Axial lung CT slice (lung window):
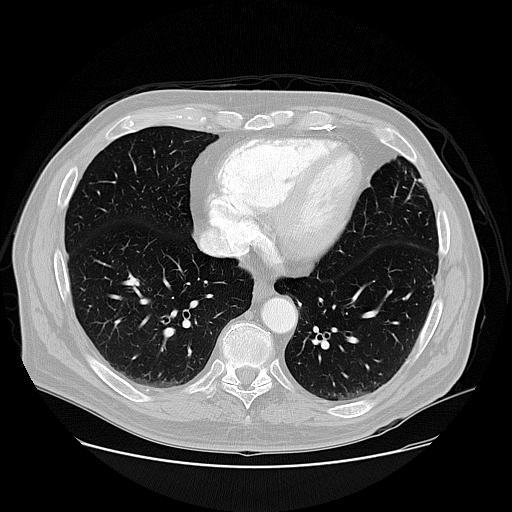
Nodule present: no